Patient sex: M
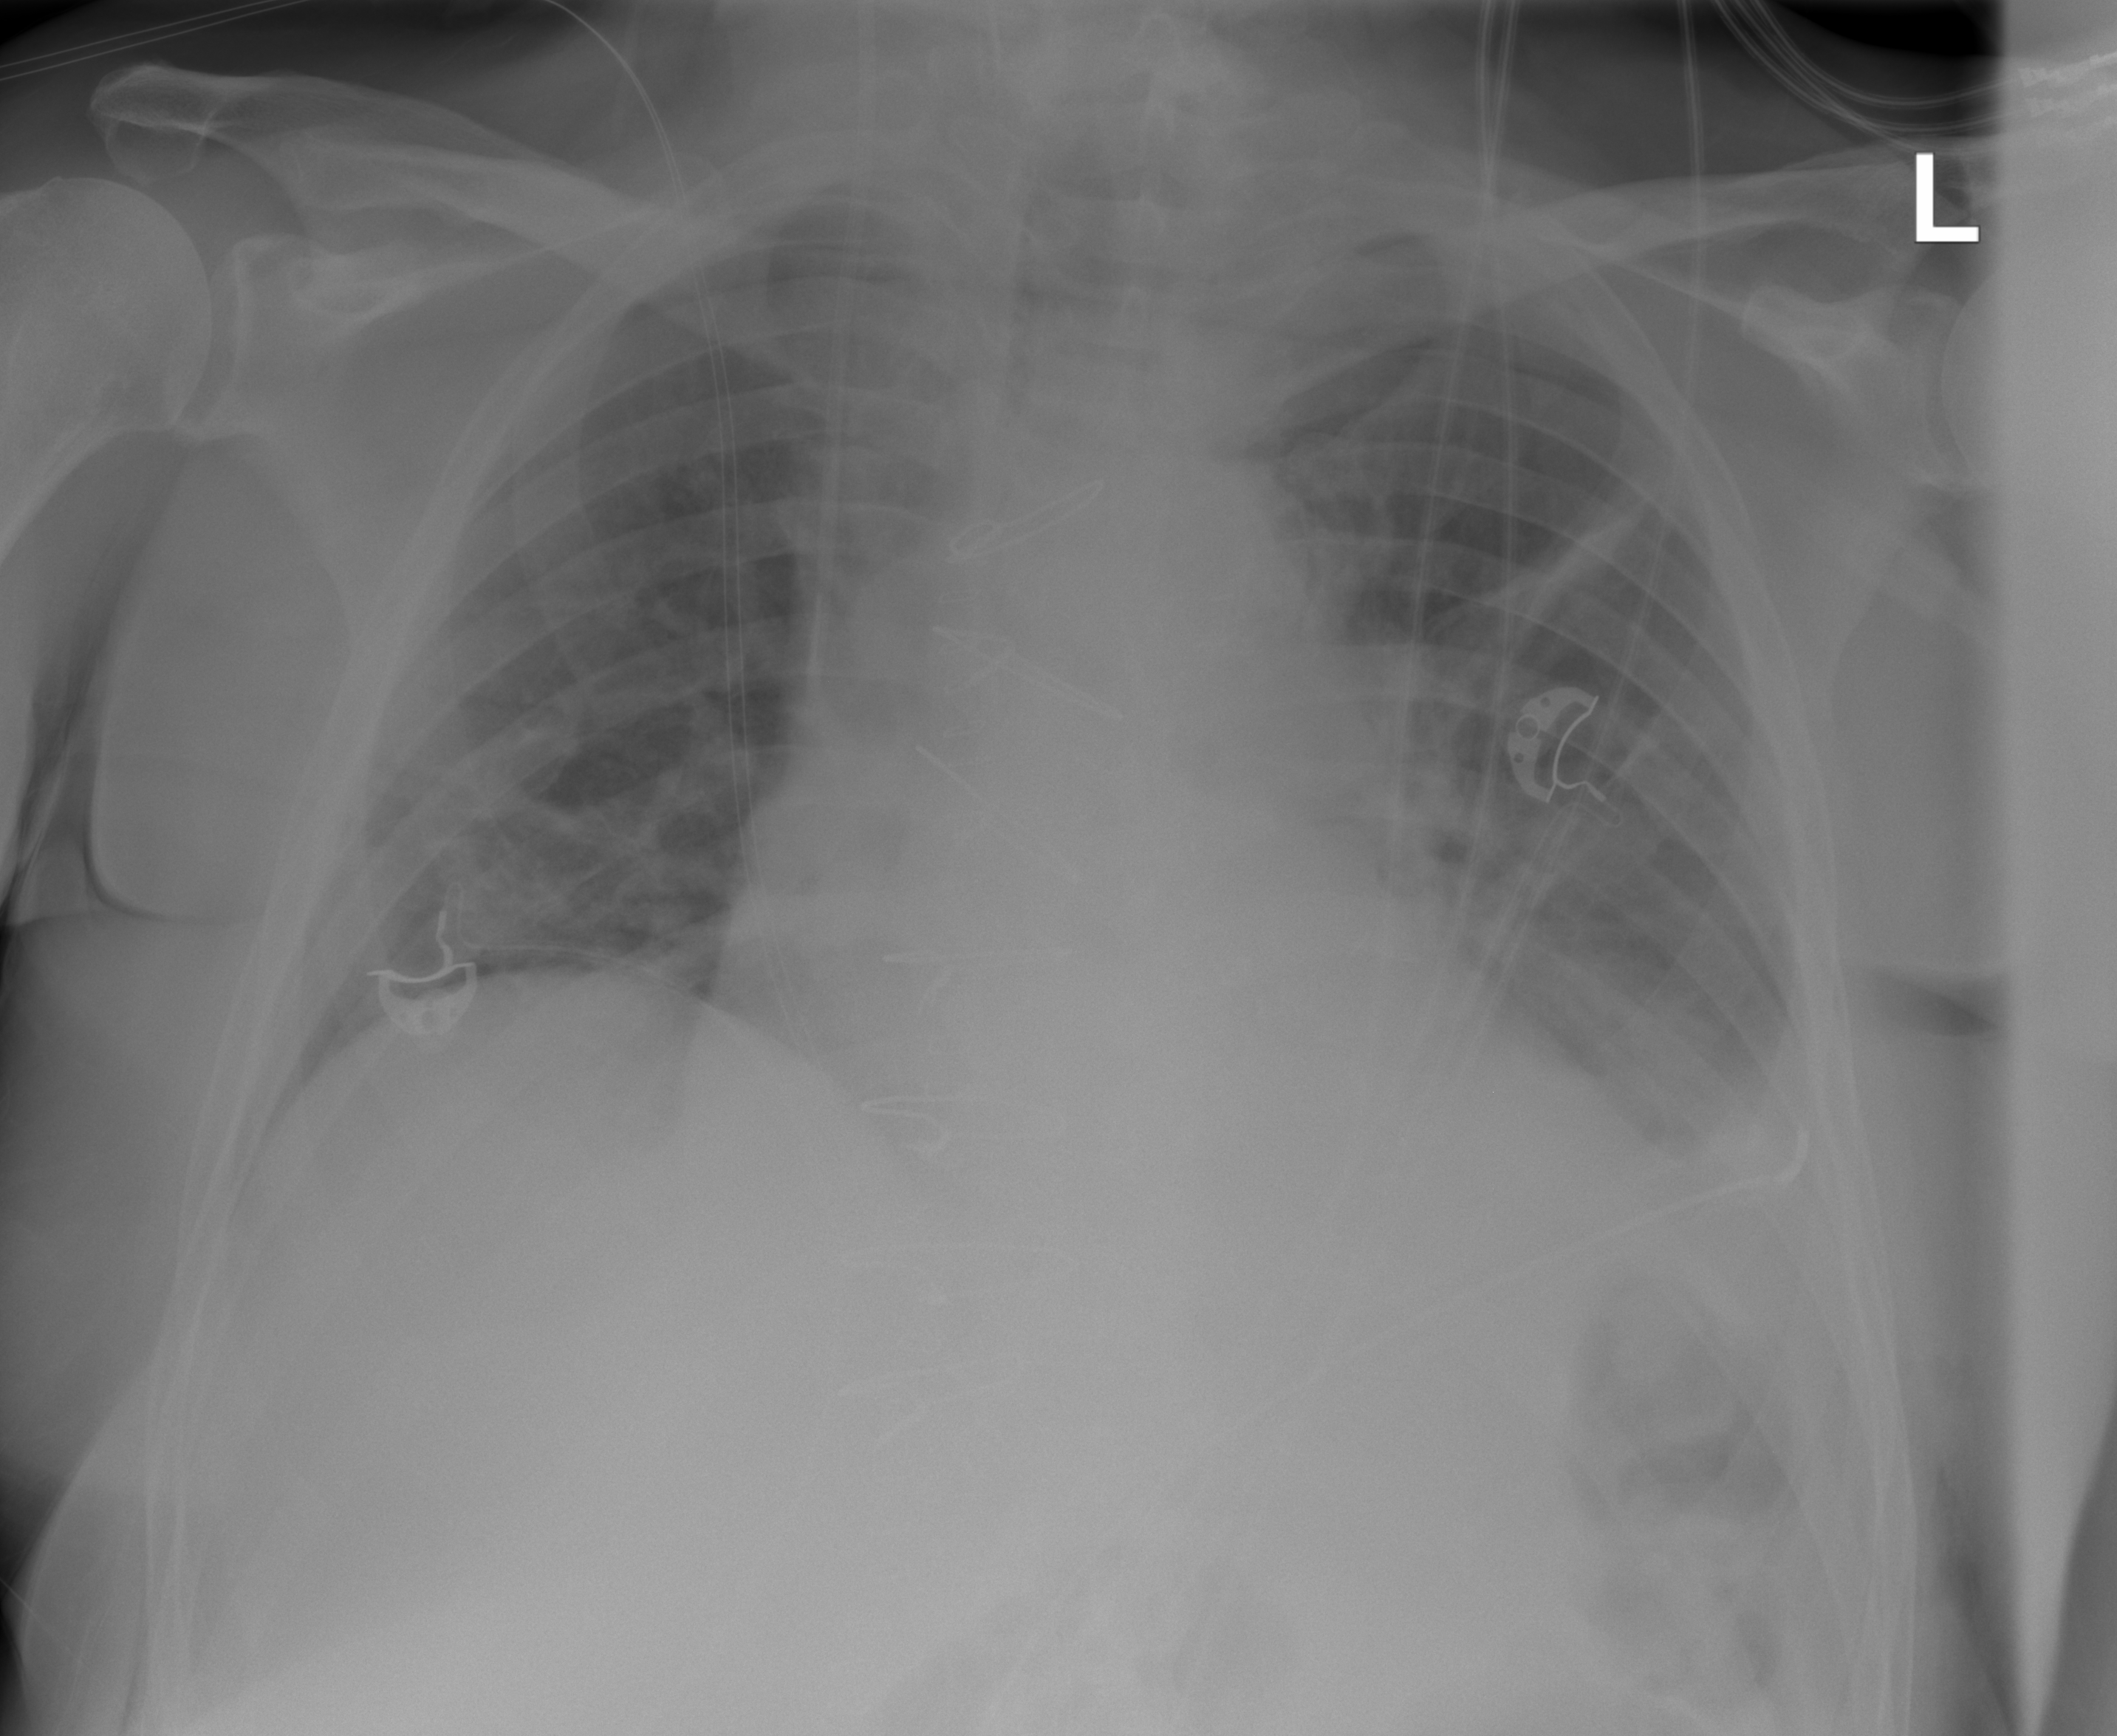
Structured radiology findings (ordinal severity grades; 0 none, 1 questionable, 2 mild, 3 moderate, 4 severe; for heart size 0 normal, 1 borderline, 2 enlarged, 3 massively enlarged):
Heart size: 2
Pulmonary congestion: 0
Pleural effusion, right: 0
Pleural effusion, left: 1
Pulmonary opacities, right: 0
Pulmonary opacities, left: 0
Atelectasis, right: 2
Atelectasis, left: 2